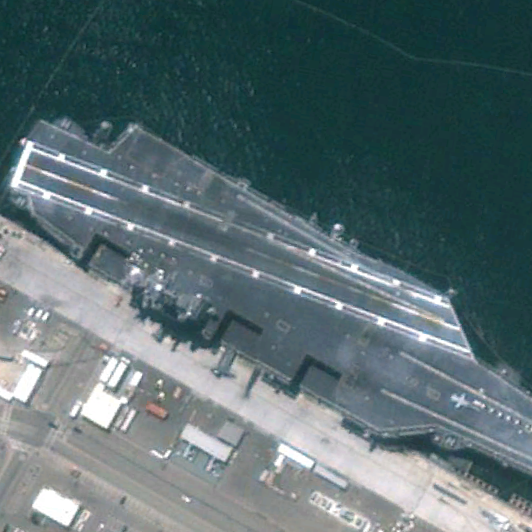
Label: aircraft_carrier